Question: lets imagine this application like enclosed image. R stands for Root activity and A and B are other activities. A is for displaying of some list, B stands for displaying detail of some value. From R I can get by 4 buttons to 4 A activities. My question is, whether in this scenario is A activity initialized for each time or I would be using only one A activity among whole application. If user selects A in right top corner activity A, then displays detail B and then from detail B goes to another list (but based on A activity). Will he still got the same content from the first A or he can have "new" A activity with another list?
Here is the point - I will be having let's say hundred of activites. Lot of them are "forms" displaying some content, application will have about 50 variants of those forms. Can I make for each form one activity a reuse it again in my activity without having connections to past usage of this activity?

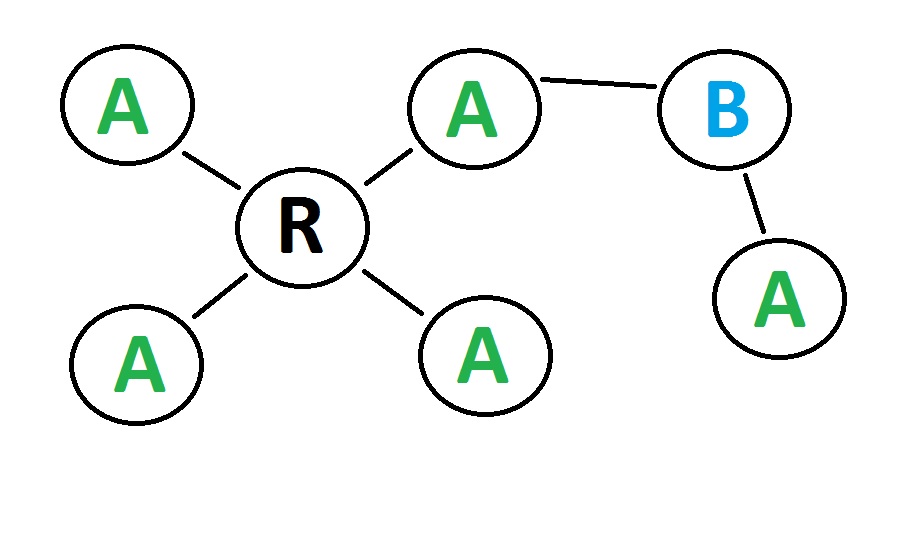
Answer: Use 'android:launchMode="singleInstance"' in your manifest if you want a single instance of your activity class